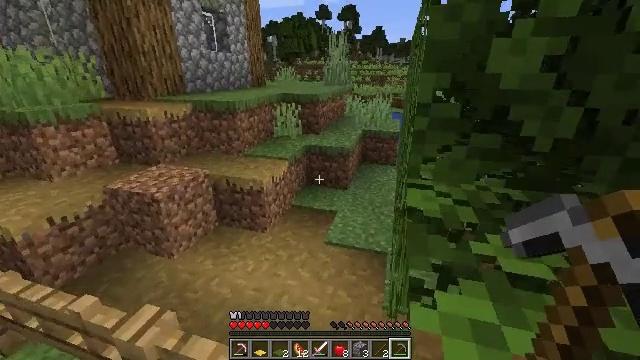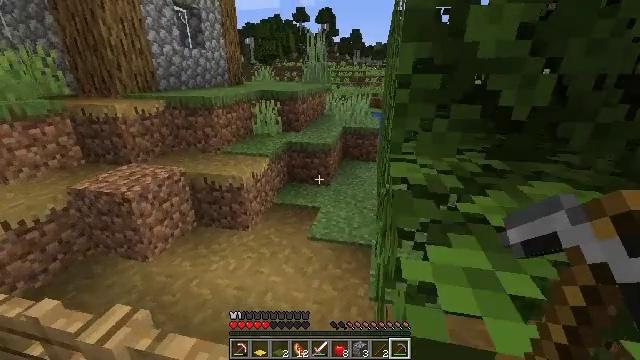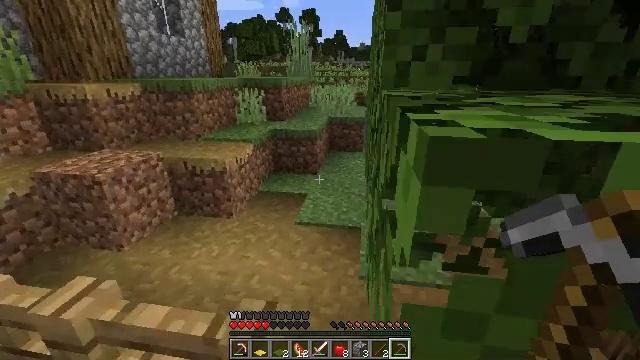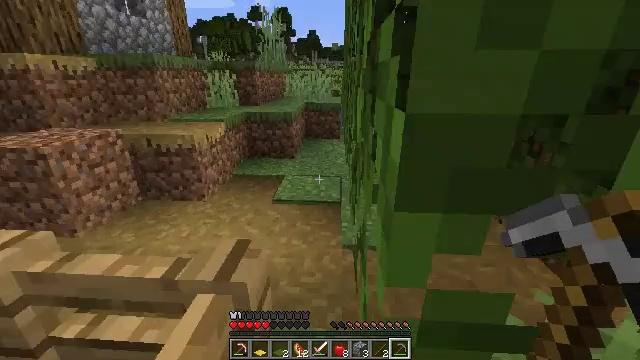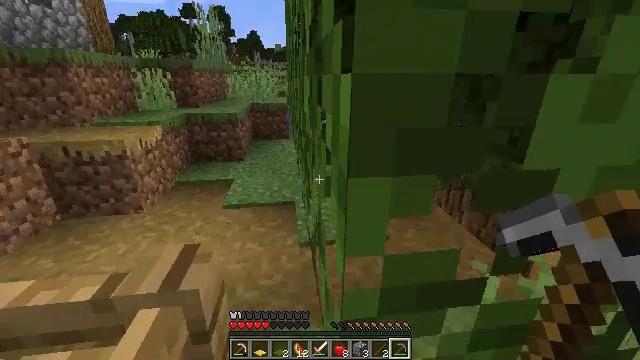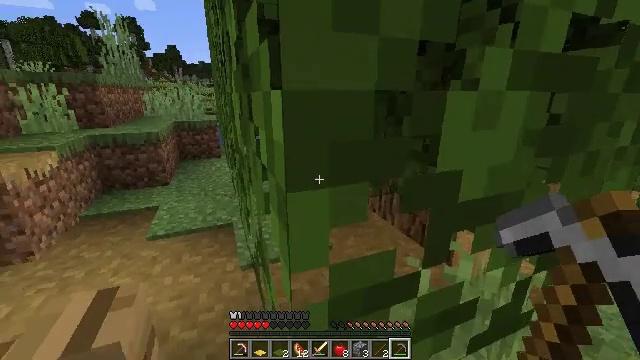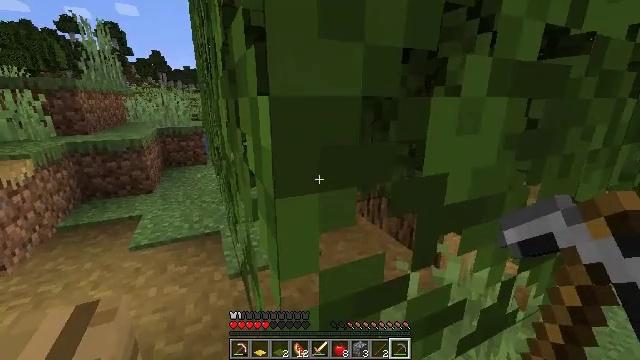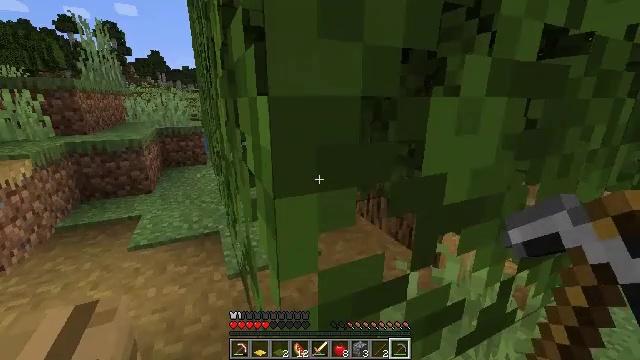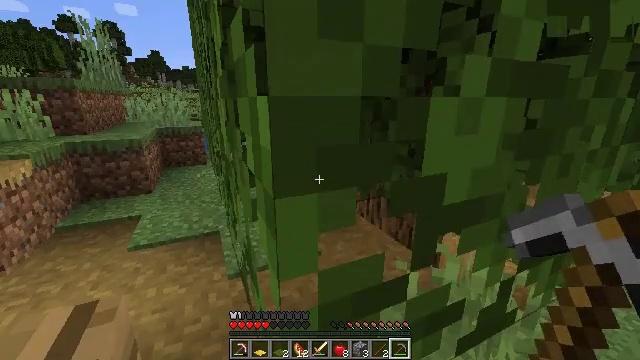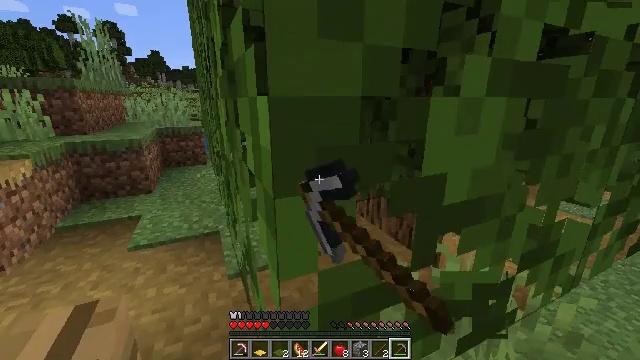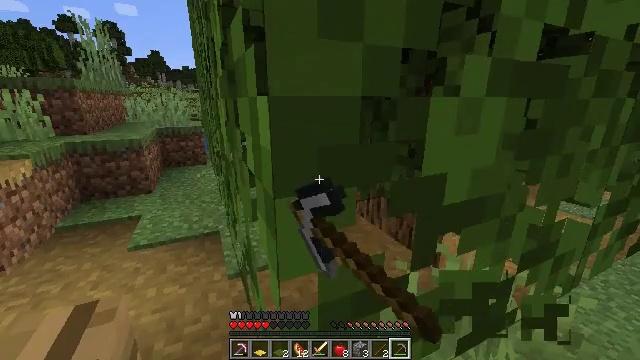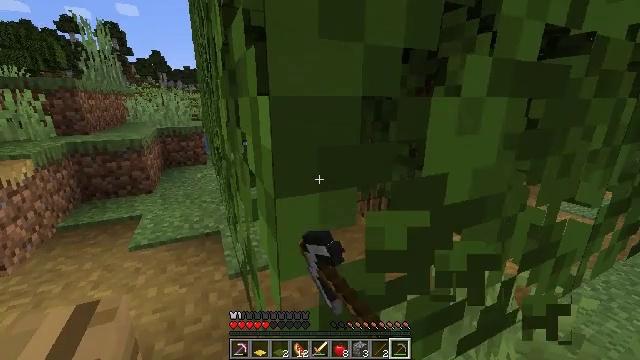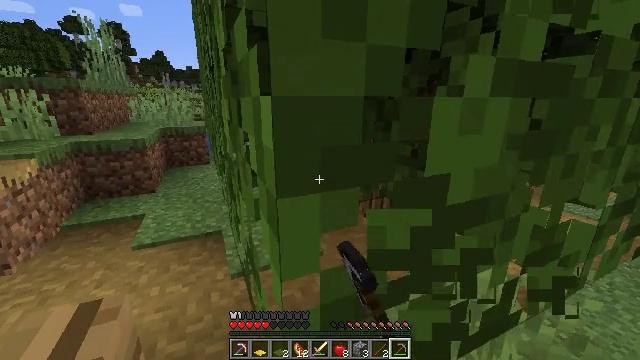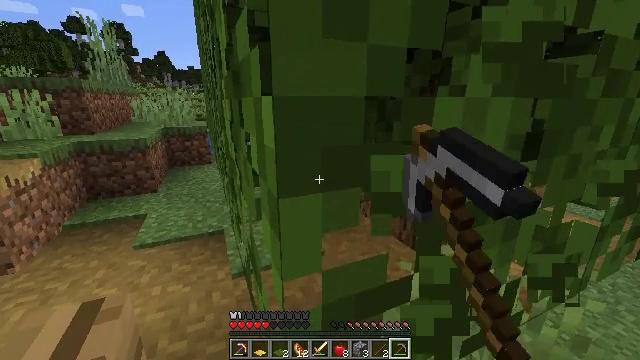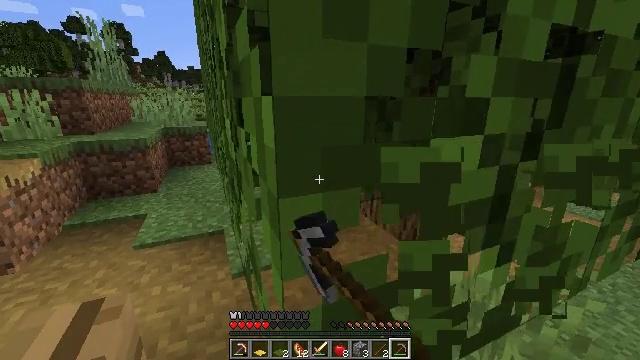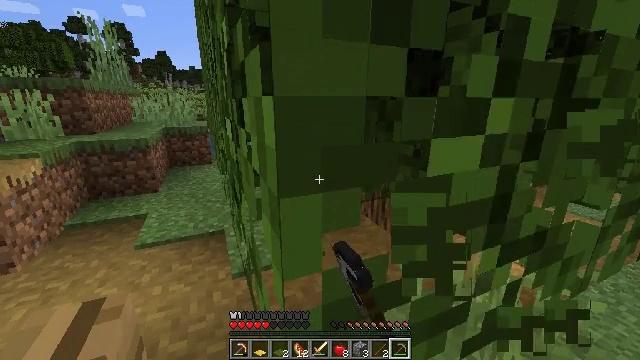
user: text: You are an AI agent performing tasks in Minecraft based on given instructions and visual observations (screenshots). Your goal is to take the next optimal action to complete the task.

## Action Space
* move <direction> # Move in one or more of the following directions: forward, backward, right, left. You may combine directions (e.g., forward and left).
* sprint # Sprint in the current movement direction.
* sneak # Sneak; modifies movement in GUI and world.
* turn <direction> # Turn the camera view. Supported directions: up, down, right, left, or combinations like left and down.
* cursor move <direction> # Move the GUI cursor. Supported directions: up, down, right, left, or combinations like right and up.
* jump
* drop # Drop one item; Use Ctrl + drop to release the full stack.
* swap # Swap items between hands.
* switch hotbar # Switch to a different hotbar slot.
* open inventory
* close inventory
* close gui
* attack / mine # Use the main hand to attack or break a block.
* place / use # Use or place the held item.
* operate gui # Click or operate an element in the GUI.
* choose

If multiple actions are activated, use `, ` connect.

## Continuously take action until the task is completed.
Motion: motion action
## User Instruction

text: Break oak leaves from the trees.
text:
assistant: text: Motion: turn right
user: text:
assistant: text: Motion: turn right
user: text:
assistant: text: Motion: turn right
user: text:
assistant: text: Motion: turn right
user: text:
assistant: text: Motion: turn right and up
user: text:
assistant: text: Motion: turn right and up
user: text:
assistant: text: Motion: no_op
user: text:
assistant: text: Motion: attack / mine
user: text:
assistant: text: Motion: attack / mine
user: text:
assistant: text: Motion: attack / mine
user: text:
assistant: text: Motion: attack / mine
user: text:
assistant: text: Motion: attack / mine
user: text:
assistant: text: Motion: attack / mine
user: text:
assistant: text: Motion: attack / mine
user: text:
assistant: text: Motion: attack / mine
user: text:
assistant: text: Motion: no_op
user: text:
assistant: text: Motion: no_op
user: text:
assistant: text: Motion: no_op
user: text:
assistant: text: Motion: no_op
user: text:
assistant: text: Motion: attack / mine
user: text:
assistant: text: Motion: attack / mine
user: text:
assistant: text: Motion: attack / mine
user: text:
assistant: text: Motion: attack / mine
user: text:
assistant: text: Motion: attack / mine
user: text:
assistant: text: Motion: attack / mine
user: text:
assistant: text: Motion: attack / mine
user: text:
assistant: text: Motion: attack / mine
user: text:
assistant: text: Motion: attack / mine
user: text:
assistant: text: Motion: move forward, attack / mine
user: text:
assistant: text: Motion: move forward, turn left, attack / mine